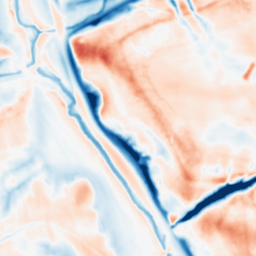
Category: multiscale
Decomposition family: dog
Decomposition parameters: sigma_low: 1
sigma_high: 10
Upsampling method: quadratic
Upsampling parameters: scale: 2
Upsampling scale: 2